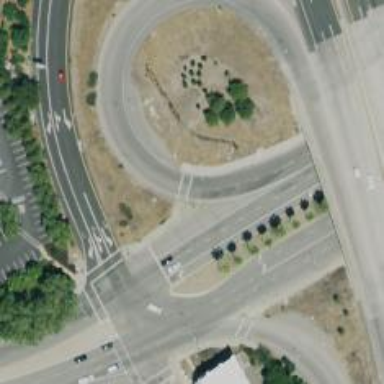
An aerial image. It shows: Marked road crossing with lines.